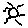
Label: sun